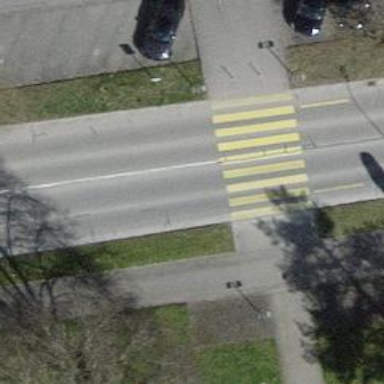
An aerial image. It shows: Zebra crossing on the road.